Question: I've to detect if two time periods are overlapping.
Every period has a start date and an end date.
I need to detect if my first time period (A) is overlapping with another one(B/C).
In my case, if the start of B is equal to the end of A, they are not overlapping(the inverse too)
I found the following cases:

So actually I'm doing this like this:
'''
tStartA < tStartB && tStartB < tEndA //For case 1
OR
tStartA < tEndB && tEndB <= tEndA //For case 2
OR
tStartB < tStartA && tEndB > tEndA //For case 3
'''
(The case 4 is taken in the account either in case 1 or in case 2)
It , but it seems not very efficient.
So, first is there an existing class in c# that can modelize this(a time period), something like a timespan, but with a fixed start date.
Secondly: Is there already a c# code(like in the 'DateTime' class) which can handle this?
Third: if no, what would be your approach to make this comparison the most fast?
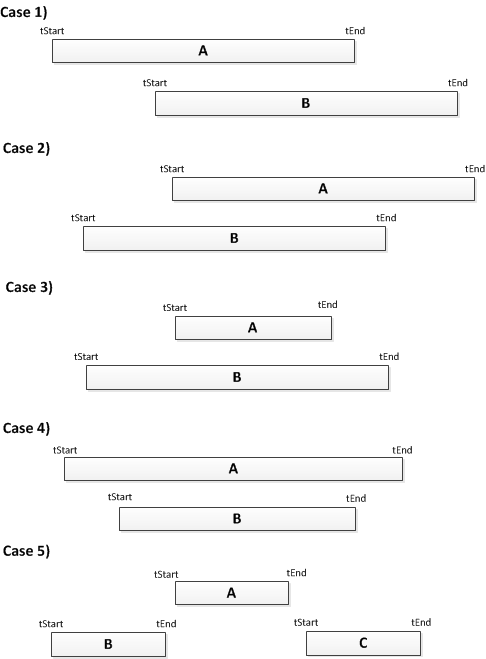
Answer: Simple check to see if two time periods overlap:
'''
bool overlap = a.start < b.end && b.start < a.end;
'''
or in your code:
'''
bool overlap = tStartA < tEndB && tStartB < tEndA;
'''
(Use '<=' instead of '<' if you change your mind about wanting to say that two periods that just touch each other overlap.)